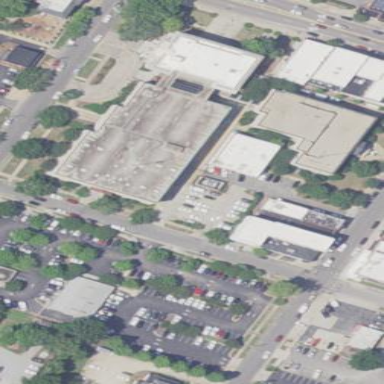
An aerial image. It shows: Courthouse building.